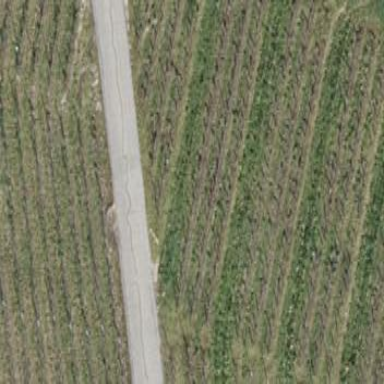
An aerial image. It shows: Vineyard where grapes are grown.